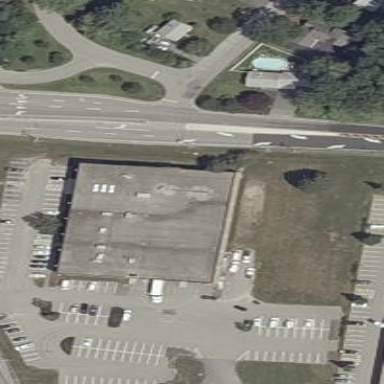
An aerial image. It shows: Industrial building.